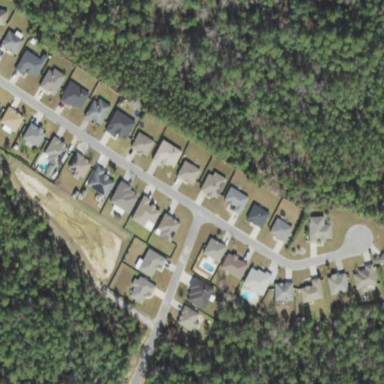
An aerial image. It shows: Residential area consisting of single-family homes.